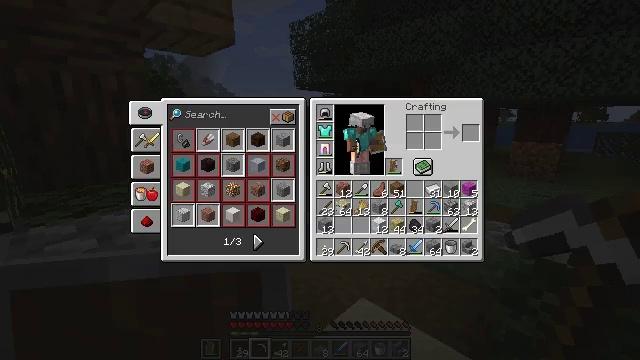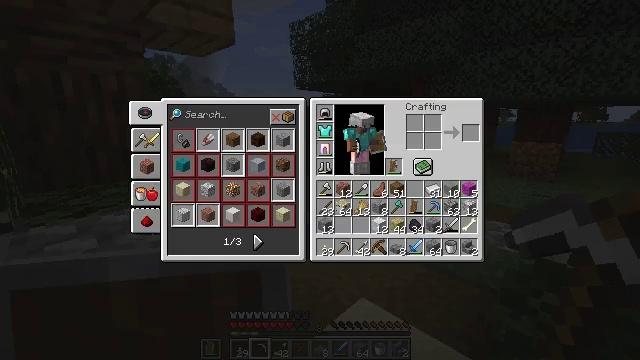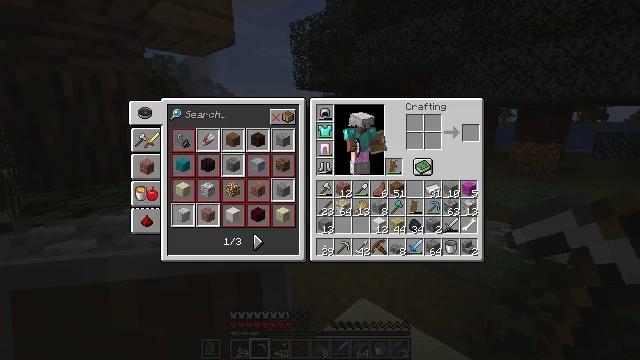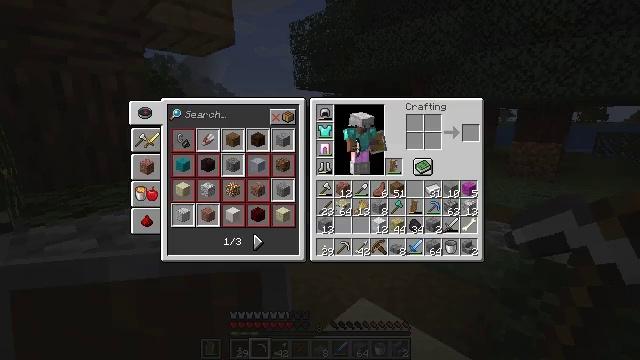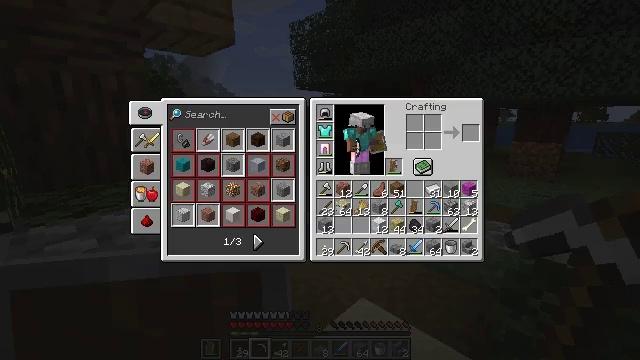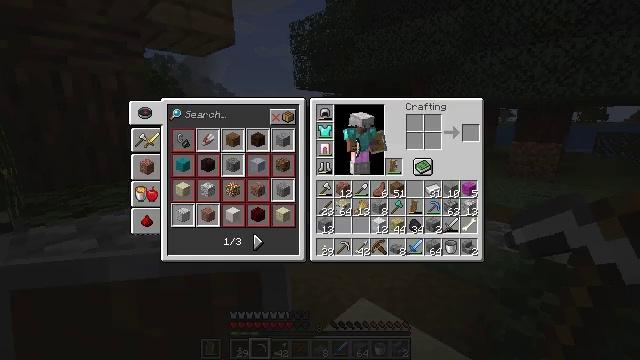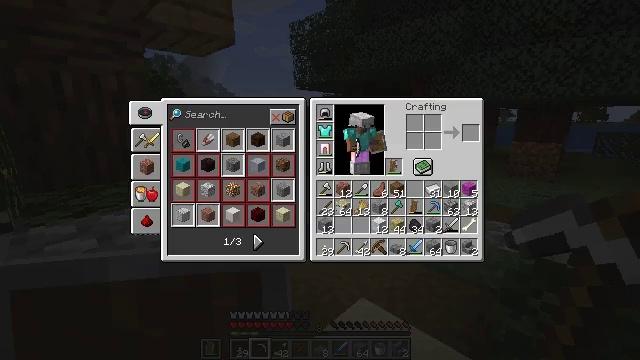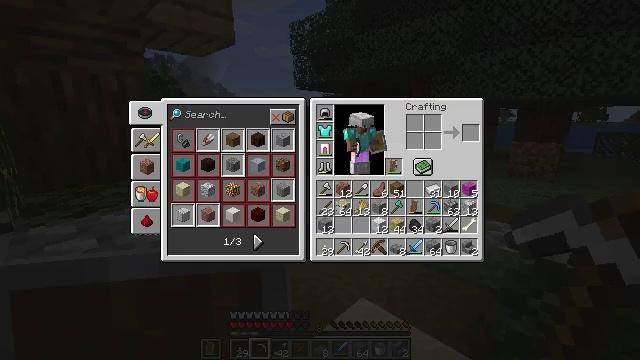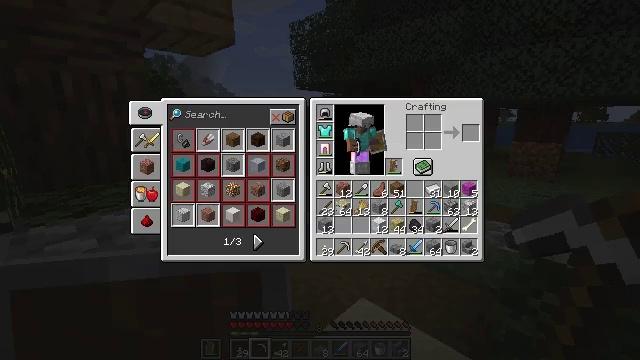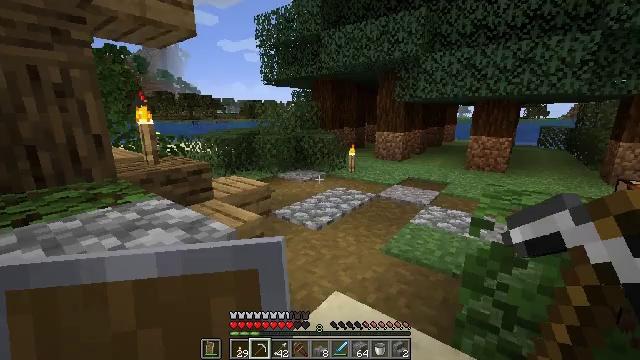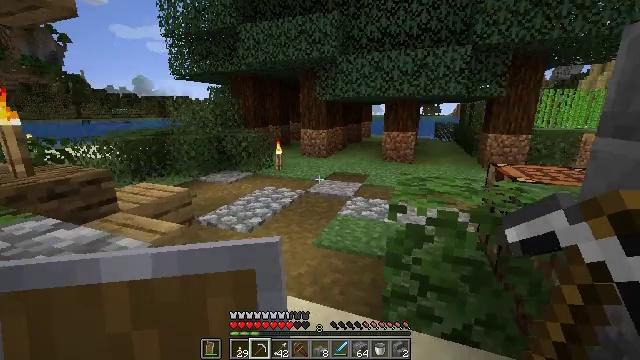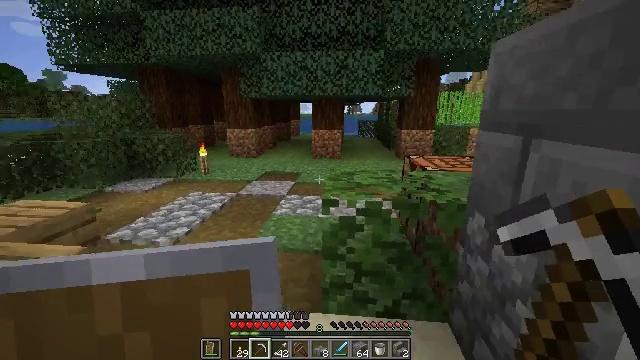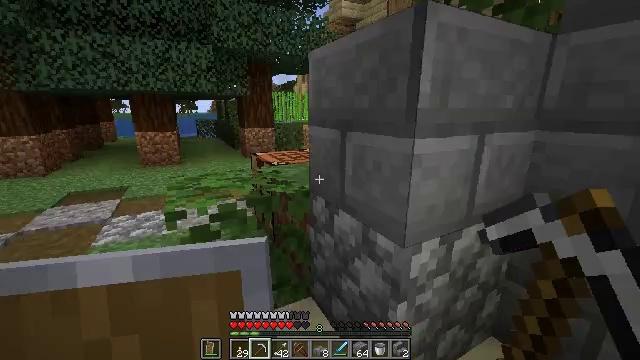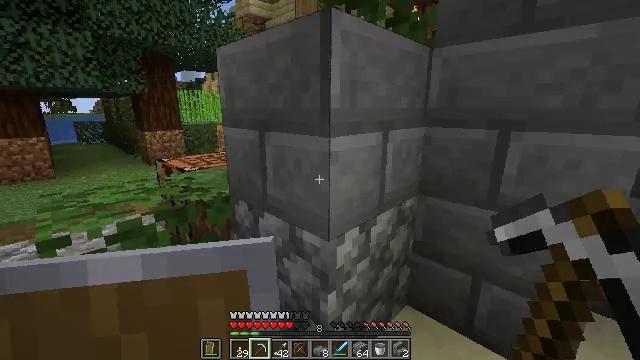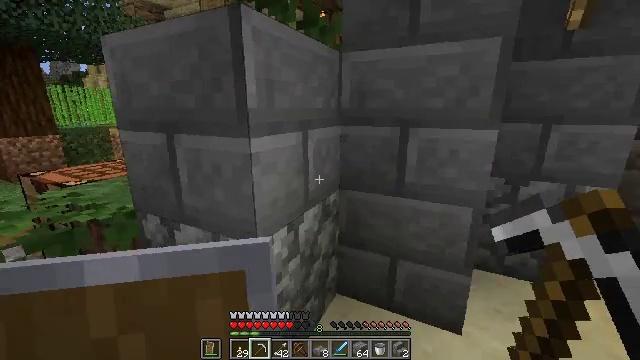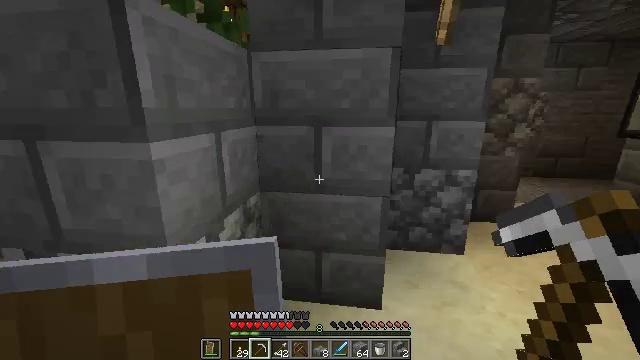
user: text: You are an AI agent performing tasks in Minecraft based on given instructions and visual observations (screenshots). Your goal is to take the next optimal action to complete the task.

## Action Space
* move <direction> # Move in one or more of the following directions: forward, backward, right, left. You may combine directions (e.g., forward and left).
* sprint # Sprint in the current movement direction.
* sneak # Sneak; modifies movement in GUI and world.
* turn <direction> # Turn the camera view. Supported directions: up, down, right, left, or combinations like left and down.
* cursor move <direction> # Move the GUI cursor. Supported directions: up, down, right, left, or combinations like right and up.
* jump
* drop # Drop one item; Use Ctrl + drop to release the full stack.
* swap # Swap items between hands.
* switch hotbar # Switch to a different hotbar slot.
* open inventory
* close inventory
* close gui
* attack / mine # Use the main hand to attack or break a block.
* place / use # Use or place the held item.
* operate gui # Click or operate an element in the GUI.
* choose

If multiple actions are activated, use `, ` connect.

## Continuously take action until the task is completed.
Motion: motion action
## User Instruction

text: Use the crafting table to craft stone brick stairs.
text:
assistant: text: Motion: open gui
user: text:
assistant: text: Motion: no_op
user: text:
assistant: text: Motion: no_op
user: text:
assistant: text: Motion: no_op
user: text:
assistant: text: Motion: no_op
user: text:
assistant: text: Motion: no_op
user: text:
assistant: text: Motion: cursor move right
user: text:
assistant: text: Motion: cursor move right
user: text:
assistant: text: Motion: cursor move right
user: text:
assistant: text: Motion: turn right, close gui
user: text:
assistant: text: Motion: turn right, open inventory
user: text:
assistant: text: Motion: turn right, open inventory
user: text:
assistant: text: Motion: turn right
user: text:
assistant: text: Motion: turn right
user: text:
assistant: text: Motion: turn right
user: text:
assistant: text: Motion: turn right
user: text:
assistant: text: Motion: turn right
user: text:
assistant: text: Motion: turn right and up
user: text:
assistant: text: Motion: move forward, turn right and up
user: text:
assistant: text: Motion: move forward, turn right
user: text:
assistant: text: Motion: move forward, turn right
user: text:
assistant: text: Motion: turn right
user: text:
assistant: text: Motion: move forward, turn right
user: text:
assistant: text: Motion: move forward, turn left and down
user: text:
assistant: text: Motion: move forward
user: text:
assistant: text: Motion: move forward
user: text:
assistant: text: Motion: move forward
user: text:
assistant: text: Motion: move forward
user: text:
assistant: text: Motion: move forward
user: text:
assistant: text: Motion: move forward